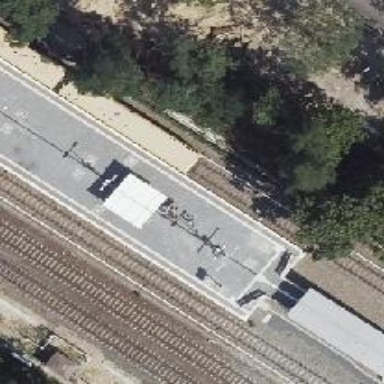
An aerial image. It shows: Shelter for public transport.